Field crop: tomato
Growth stage: 2
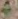
Species: solanum